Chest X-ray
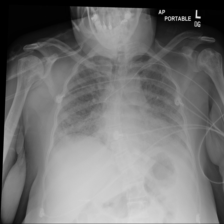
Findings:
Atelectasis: negative
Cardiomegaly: negative
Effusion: negative
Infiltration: positive
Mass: negative
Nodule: negative
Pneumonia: negative
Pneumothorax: negative
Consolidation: positive
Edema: negative
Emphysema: negative
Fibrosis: negative
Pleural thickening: negative
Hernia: negative